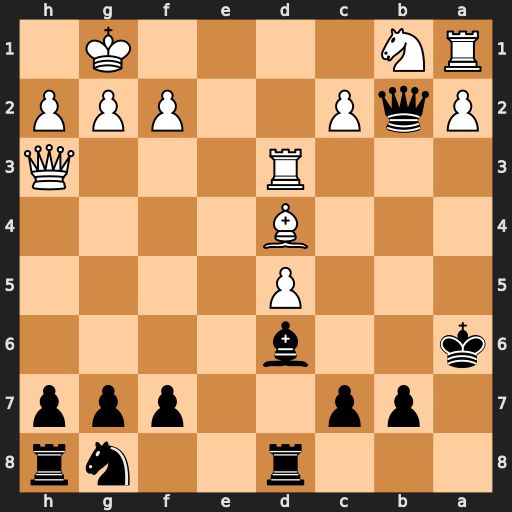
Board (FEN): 3r2nr/1pp2ppp/k2b4/3P4/3B4/3R3Q/PqP2PPP/RN4K1
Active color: b
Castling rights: -
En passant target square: -
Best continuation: Qc1+ Rd1 Qxd1#